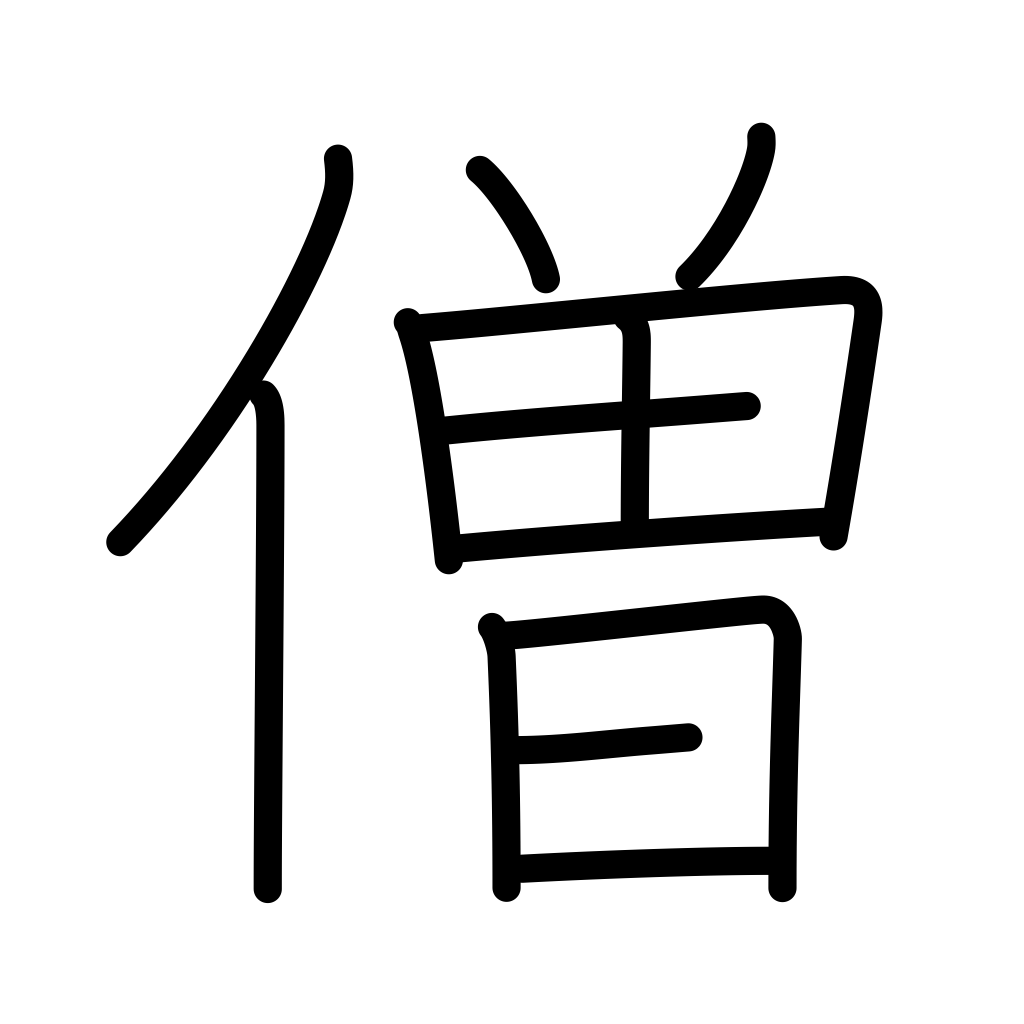
Meaning: Buddhist priest, monk